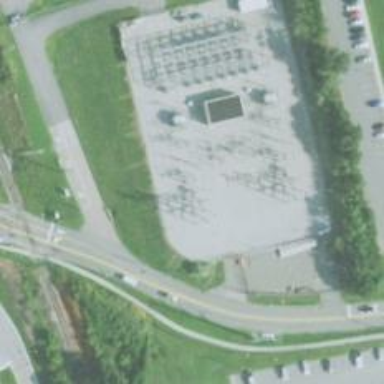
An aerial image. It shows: Switch used for power control.